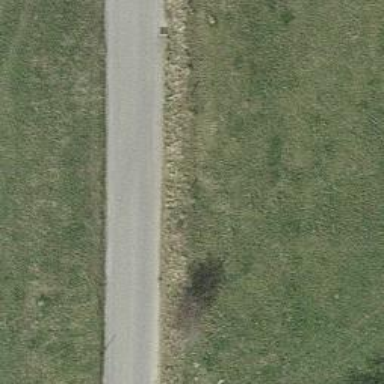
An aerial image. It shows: Unclassified road.